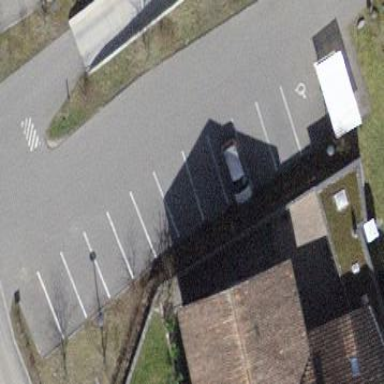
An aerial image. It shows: Parking area with surface.